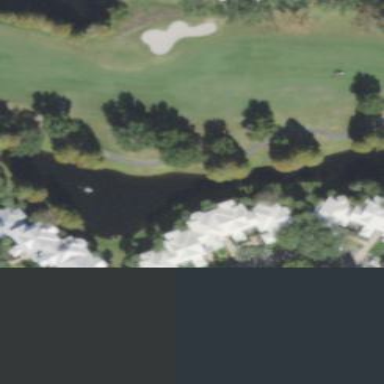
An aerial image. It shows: Water hazard in golf course. The hazard is natural water feature.